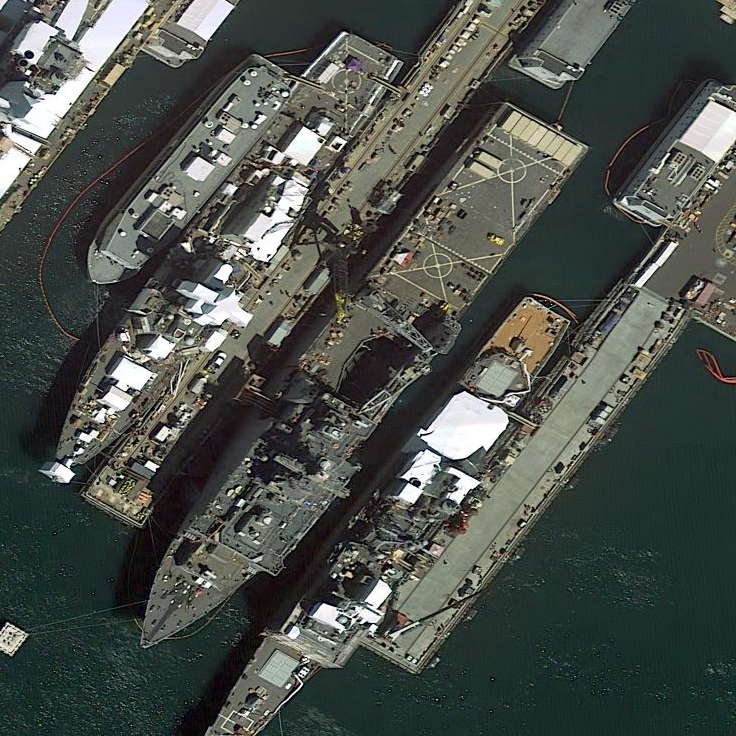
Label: combat